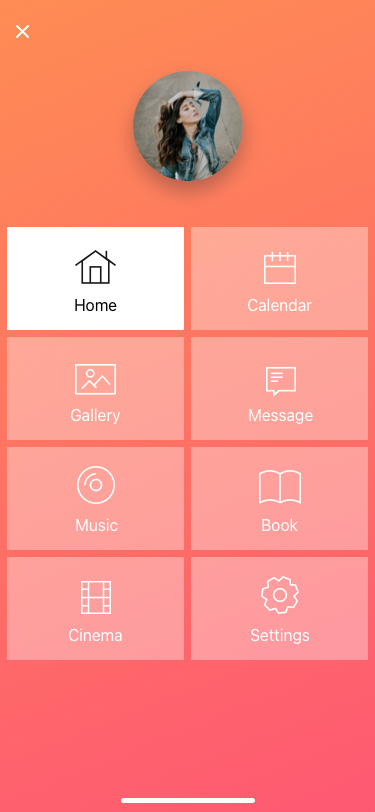
Text in this UI design:
Home
Calendar
Gallery
Message
Music
Book
Cinema
Settings